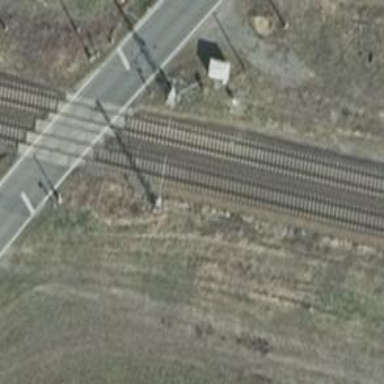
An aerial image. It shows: Railway signal.